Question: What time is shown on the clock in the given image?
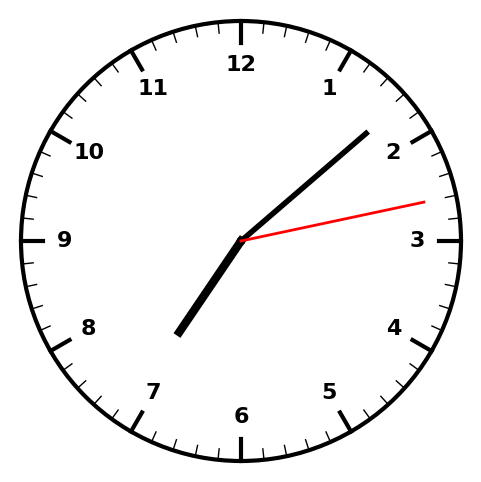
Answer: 07:08:13